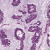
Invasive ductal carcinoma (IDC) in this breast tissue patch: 1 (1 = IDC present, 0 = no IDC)